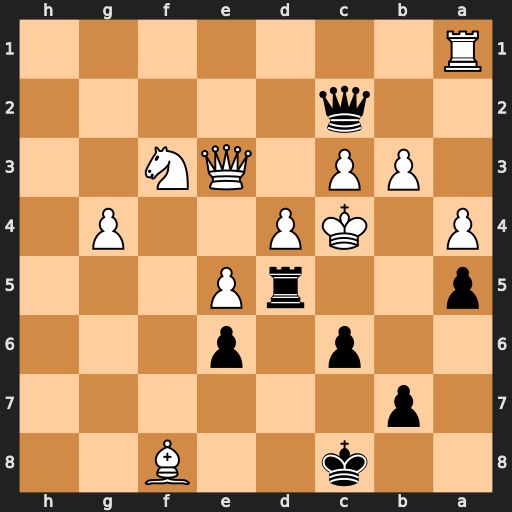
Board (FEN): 2k2B2/1p6/2p1p3/p2rP3/P1KP2P1/1PP1QN2/2q5/R7
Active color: b
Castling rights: -
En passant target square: -
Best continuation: b5+ axb5 cxb5#